Field crop: maize
Growth stage: 2
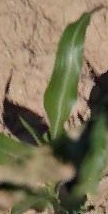
Species: maize